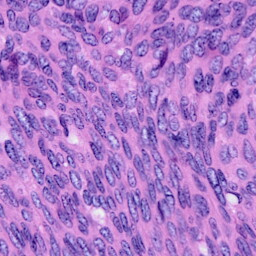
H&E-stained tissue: Cervix